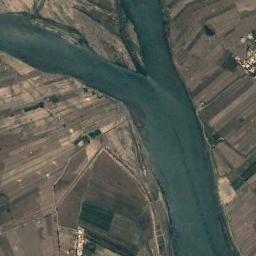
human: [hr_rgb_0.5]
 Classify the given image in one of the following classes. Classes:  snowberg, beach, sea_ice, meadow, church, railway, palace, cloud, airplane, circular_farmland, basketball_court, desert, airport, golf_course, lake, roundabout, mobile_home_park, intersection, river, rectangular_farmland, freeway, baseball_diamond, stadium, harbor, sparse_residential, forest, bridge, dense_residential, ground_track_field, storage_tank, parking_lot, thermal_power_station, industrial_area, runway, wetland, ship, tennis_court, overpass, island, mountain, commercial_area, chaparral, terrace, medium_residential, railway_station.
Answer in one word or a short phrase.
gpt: river